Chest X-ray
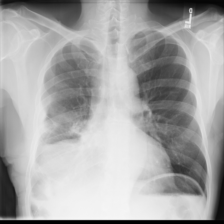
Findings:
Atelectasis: positive
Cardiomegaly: negative
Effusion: positive
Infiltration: negative
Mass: negative
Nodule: negative
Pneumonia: negative
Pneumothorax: negative
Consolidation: negative
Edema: negative
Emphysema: negative
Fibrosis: negative
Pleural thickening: positive
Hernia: negative